Field crop: maize
Growth stage: 2
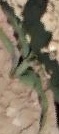
Species: maize